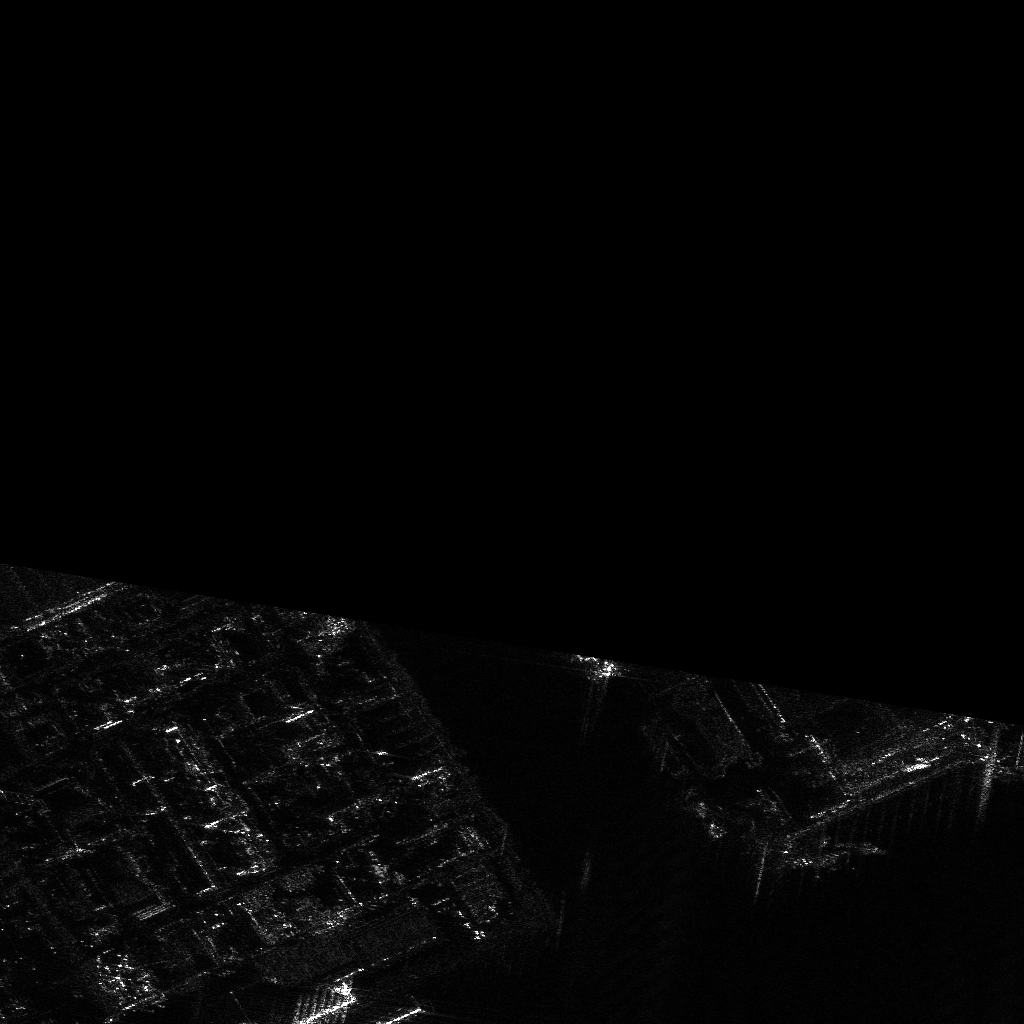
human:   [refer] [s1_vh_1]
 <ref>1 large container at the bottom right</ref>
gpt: <box>[[78, 78, 81, 88, 76]]</box>